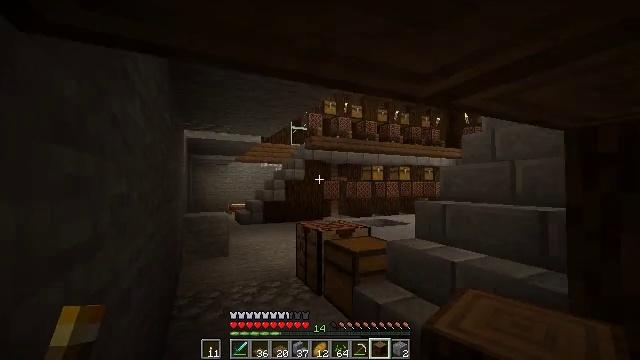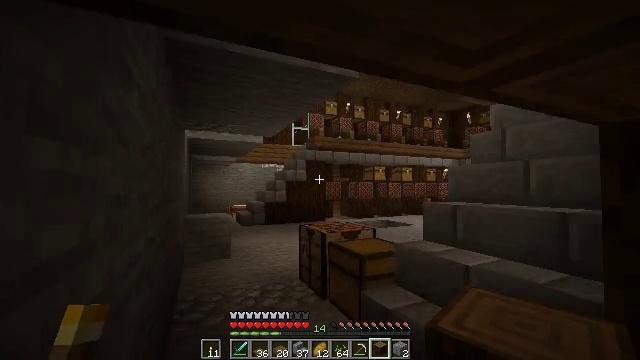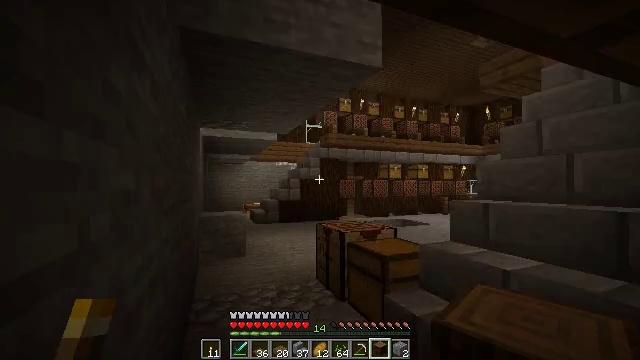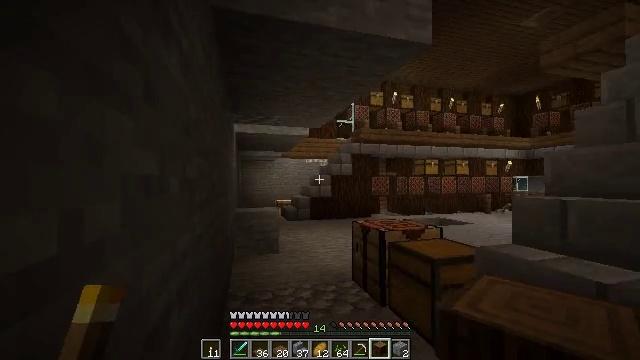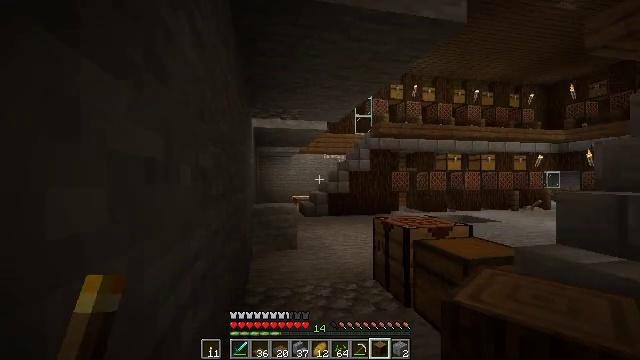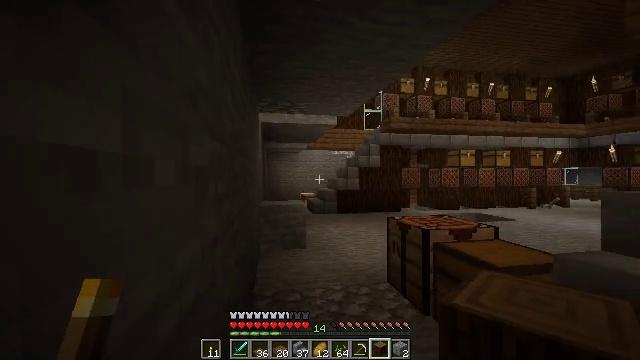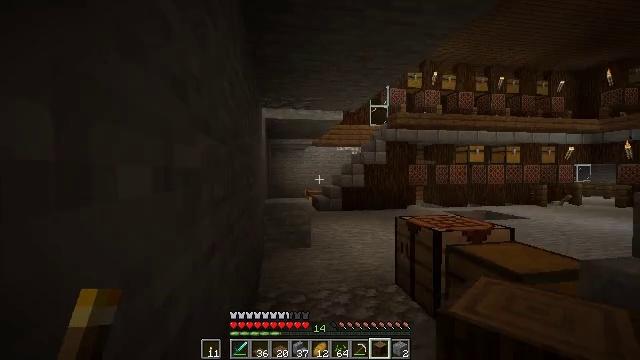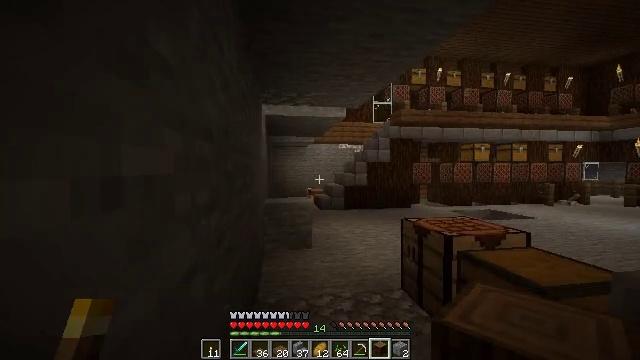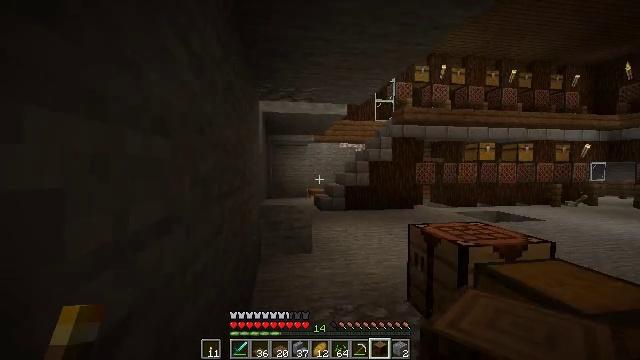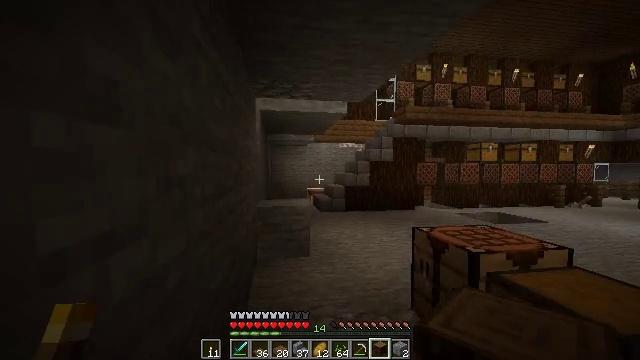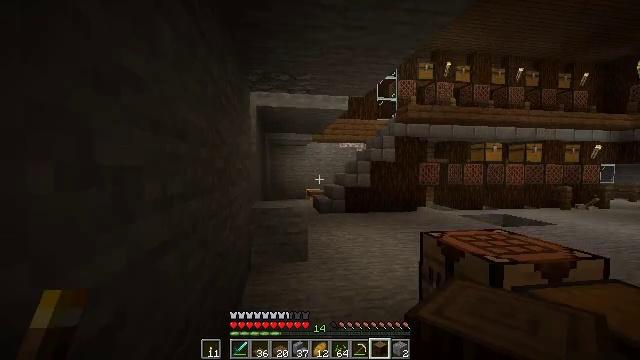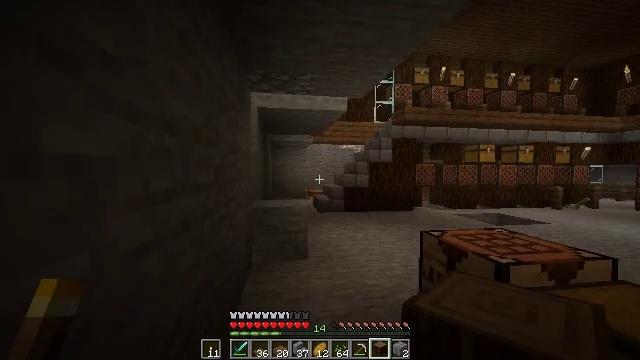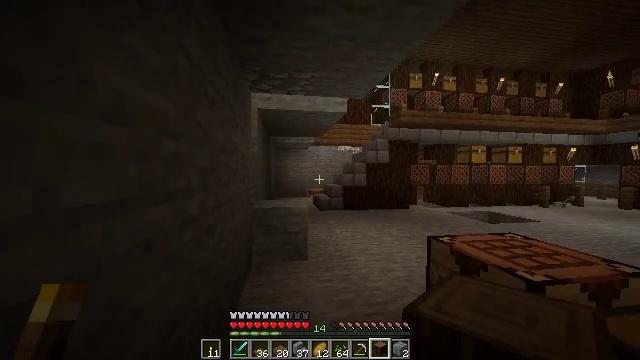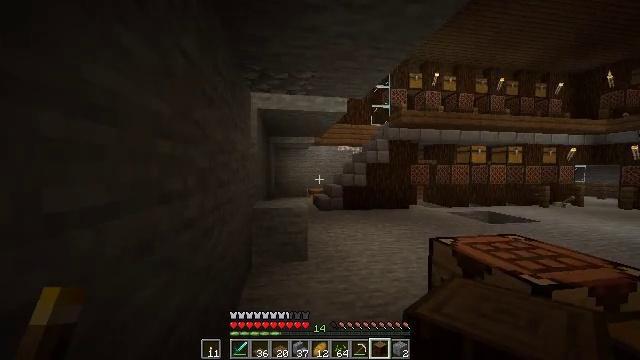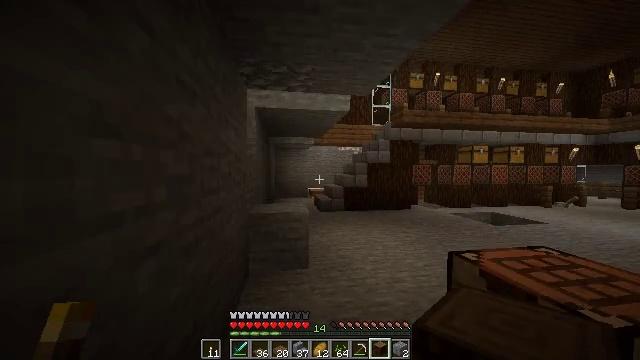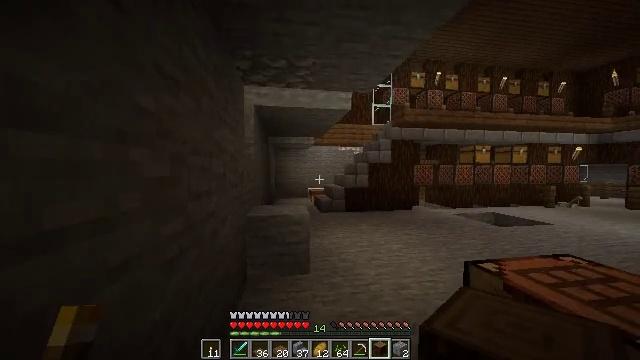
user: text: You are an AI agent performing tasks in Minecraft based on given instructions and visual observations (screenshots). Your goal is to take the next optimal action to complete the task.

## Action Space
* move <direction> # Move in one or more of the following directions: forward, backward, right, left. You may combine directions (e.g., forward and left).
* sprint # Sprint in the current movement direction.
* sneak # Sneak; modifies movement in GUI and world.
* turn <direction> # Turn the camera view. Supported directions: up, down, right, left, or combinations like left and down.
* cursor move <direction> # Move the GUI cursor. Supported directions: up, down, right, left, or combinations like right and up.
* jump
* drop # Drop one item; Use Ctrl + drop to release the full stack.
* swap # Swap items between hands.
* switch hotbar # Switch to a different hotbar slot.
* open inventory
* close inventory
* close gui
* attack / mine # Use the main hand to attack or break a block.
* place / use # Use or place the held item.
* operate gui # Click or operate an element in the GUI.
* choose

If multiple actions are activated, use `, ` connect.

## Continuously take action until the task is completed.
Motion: motion action
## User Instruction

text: Retrieve the brown bed.
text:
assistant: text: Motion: move forward and move left
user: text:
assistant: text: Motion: move forward and move left, turn left
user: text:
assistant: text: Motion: move forward and move left, turn left
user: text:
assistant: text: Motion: move forward and move left, turn left
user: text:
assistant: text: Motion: move forward and move left, turn left
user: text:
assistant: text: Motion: move forward, turn left
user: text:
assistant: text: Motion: move forward
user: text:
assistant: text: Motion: move forward
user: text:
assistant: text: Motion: move forward
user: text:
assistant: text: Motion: move forward, sprint
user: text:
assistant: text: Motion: move forward, sprint
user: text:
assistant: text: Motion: move forward, sprint
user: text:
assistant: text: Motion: move forward, sprint
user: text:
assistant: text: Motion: move forward
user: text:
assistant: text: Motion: move forward
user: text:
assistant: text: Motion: move forward, sprint
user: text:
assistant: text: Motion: move forward, sprint, turn right
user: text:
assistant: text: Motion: move forward, sprint, turn right
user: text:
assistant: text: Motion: move forward, turn right
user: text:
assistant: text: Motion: move forward
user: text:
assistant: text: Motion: move forward
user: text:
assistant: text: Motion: move forward
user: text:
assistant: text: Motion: move forward, turn down
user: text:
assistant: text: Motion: move forward, turn down, jump
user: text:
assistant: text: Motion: move forward, turn down, jump
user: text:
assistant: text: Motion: move forward, turn left and down, jump
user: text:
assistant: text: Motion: move forward, turn left, jump
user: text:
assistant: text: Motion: move forward, turn left, jump
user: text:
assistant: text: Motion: move forward, turn left, jump
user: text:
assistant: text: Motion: move forward, turn left and down, jump